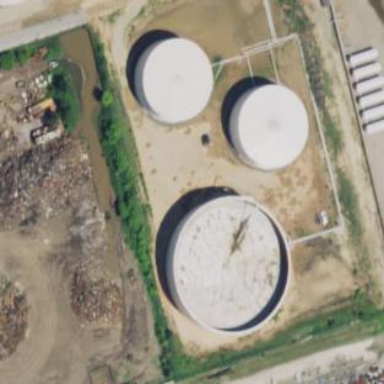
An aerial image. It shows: Storage tank that is man-made.